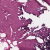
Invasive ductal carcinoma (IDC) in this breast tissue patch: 0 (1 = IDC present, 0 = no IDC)